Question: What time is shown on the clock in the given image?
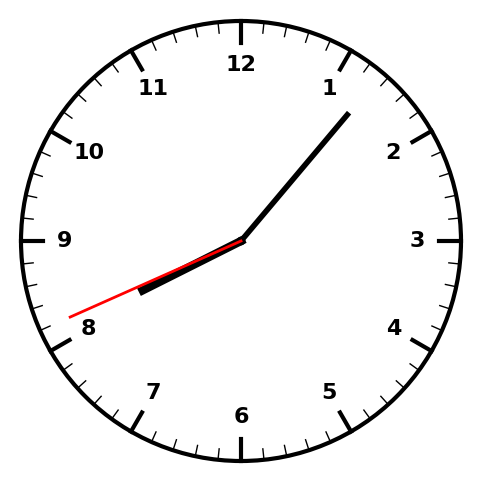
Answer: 08:06:41